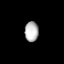
Tissue: prostate
Cell type: Myeloid cells
Senescence score: 0.3387
Nuclear area (px): 267
Mean DAPI intensity: 183.783